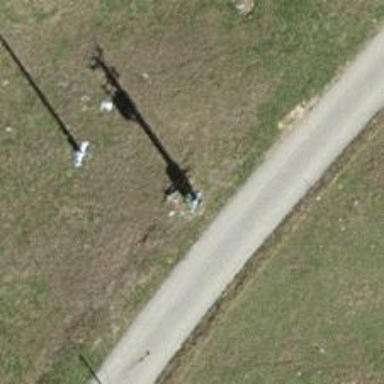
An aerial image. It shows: Power pole.